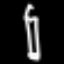
Label: pencil